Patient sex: F
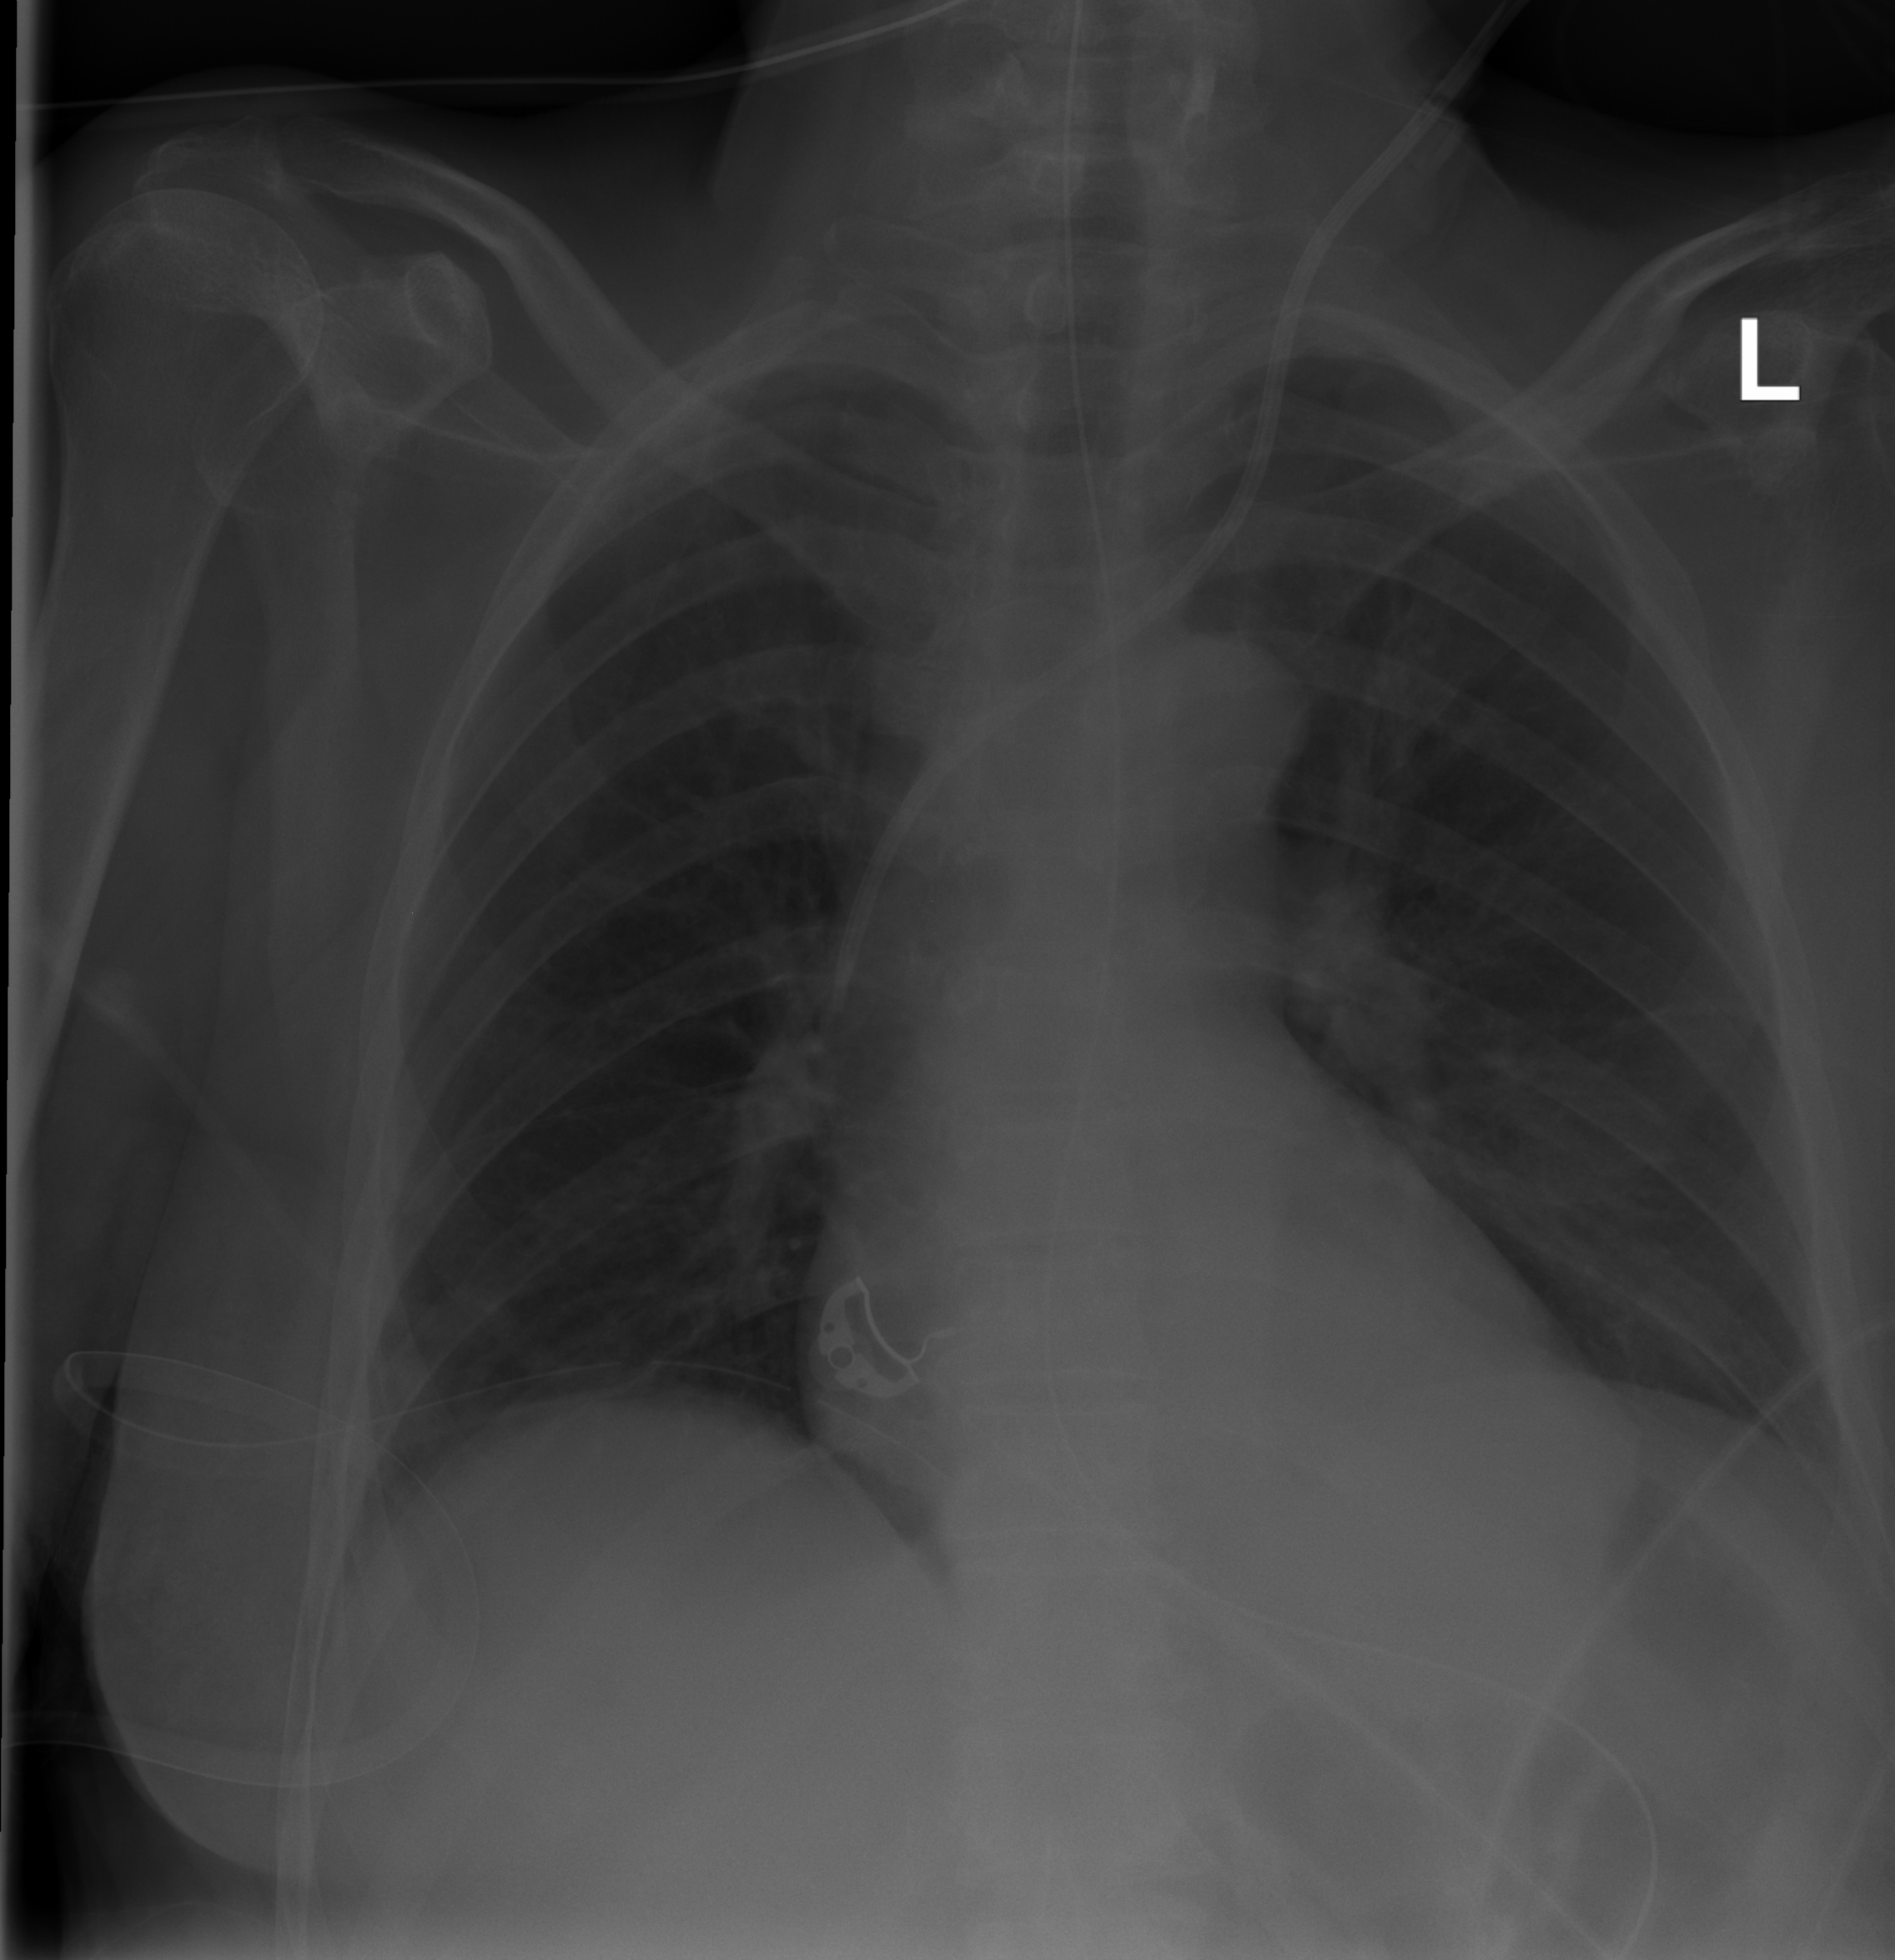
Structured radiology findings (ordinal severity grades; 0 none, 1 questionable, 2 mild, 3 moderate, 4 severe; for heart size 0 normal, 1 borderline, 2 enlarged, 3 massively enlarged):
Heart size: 0
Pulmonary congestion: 0
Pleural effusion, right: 2
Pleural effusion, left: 0
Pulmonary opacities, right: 0
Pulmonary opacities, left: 0
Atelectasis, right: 2
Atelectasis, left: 2